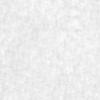
Label: no_change